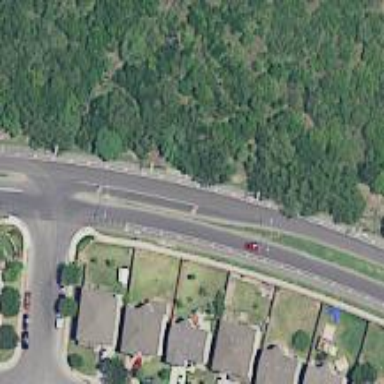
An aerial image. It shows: Tertiary road.